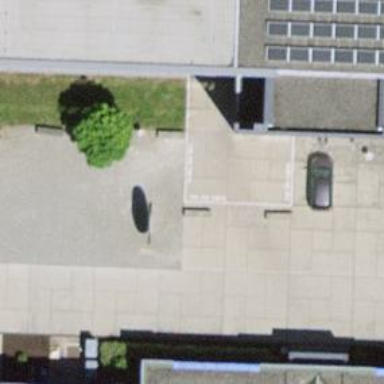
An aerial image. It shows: Concrete bench.